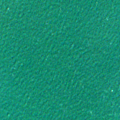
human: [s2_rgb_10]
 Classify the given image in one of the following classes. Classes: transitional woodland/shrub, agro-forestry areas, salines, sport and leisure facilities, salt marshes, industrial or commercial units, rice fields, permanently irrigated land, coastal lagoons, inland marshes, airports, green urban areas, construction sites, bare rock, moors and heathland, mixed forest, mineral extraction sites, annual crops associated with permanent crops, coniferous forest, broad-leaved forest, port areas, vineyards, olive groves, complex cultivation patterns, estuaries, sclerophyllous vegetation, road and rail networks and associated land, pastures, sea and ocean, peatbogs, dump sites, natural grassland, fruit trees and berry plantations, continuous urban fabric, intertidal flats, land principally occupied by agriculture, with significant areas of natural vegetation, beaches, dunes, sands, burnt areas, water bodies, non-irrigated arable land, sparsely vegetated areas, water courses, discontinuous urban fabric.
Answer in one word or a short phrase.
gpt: sea and ocean